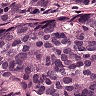
Metastatic tissue present: yes